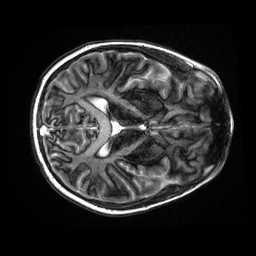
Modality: MP2RAGE
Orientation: axial
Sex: male
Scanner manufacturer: siemens
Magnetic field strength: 3 T
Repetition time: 5 s
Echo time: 0.00355 s